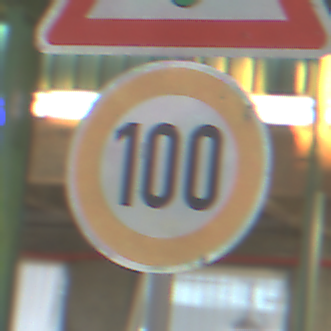
Verkehrszeichen: Geschwindigkeit100
Zusatzzeichen oben: Lichtzeichenanlage
Umgebung: Roofed, Special
Tageszeit: MorningAfternoon
Wetter: NotSpecified
Licht: Artificial
Jahreszeit: NotSpecified
Kontrast: MediumContrast